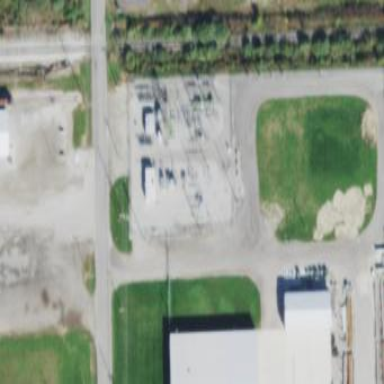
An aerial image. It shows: Power substation.